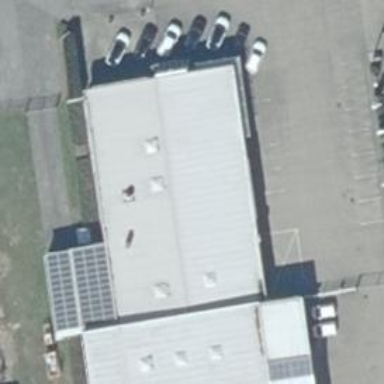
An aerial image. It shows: Car shop.